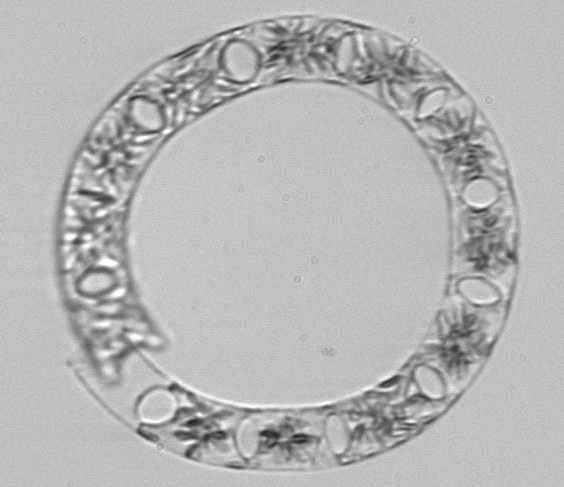
Label: Eucampia